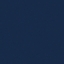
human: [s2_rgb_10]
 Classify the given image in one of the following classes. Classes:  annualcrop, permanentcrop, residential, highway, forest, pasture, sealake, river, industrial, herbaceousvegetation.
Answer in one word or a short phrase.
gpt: SeaLake